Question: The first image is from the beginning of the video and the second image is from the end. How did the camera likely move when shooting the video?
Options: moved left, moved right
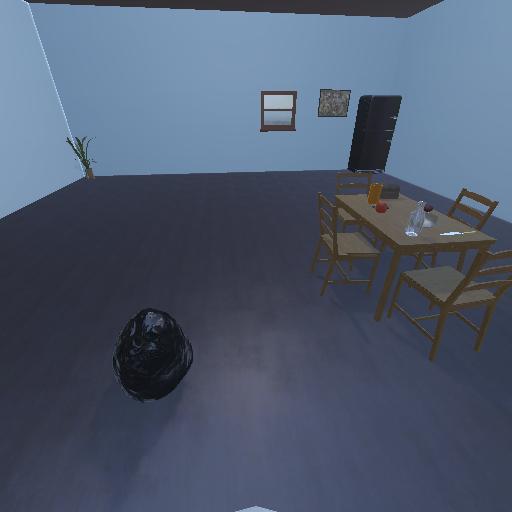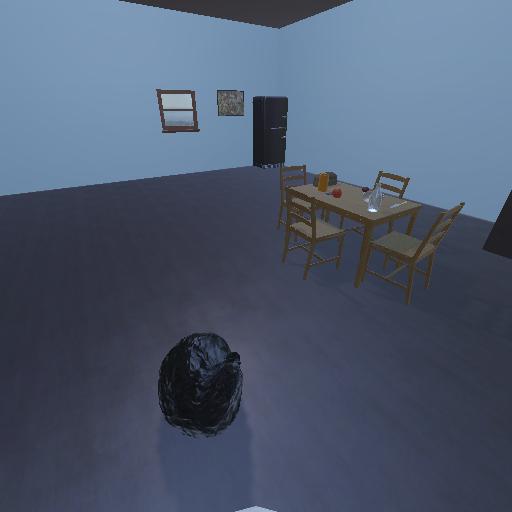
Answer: moved left